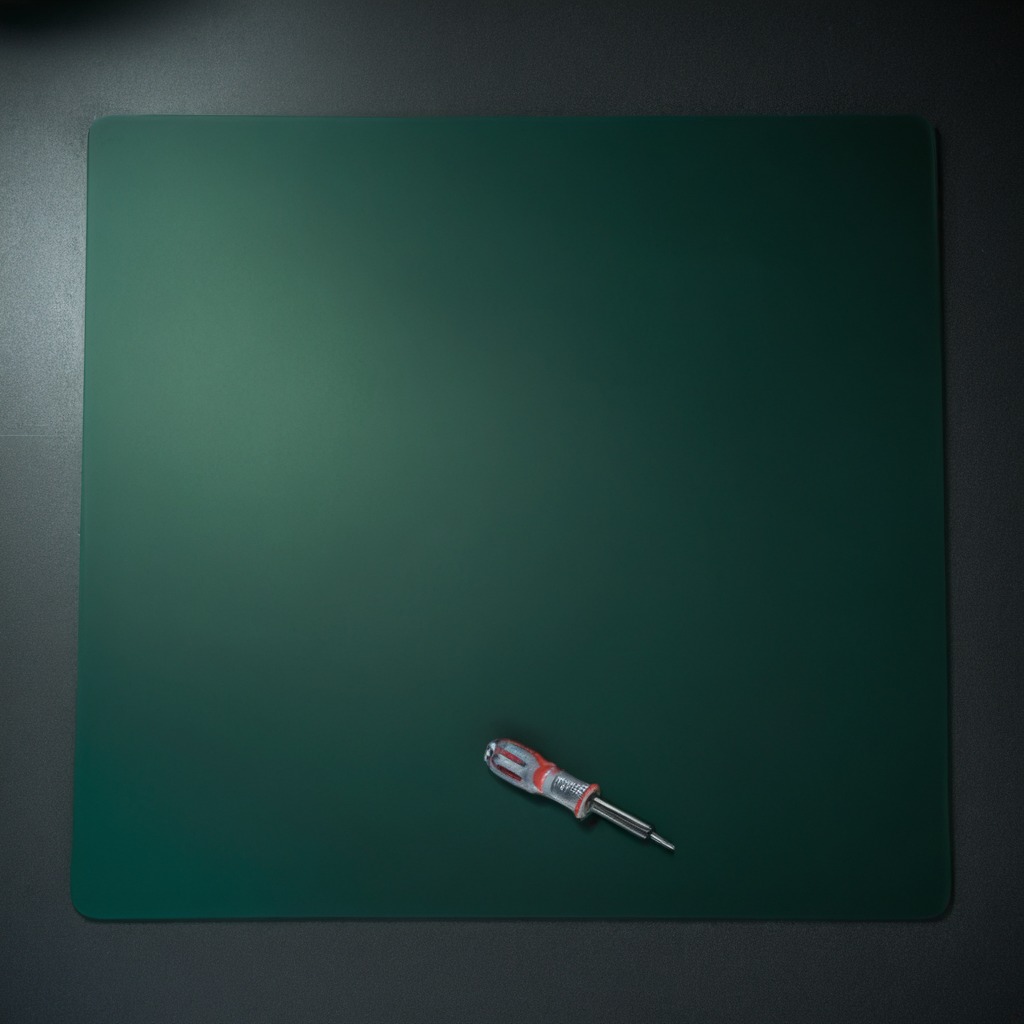
A screwdriver is lying on a green rubber mat on a clean granite tabletop inside a workshop at night dim ambient light soft shadows worn but beneath the mat